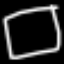
Label: square